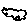
Label: cloud